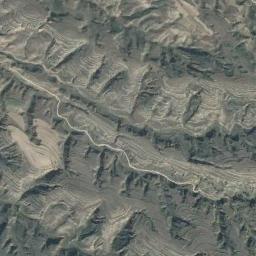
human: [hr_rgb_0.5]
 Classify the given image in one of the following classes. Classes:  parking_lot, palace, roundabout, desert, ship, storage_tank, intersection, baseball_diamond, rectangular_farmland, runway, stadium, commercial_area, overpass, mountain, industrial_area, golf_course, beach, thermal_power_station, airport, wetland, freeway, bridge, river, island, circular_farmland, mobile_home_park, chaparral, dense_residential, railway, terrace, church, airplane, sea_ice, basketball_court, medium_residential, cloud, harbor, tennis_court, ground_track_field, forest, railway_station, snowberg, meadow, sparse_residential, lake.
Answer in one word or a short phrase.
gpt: mountain